Fundus camera: zeiss
Shooting center: fovea
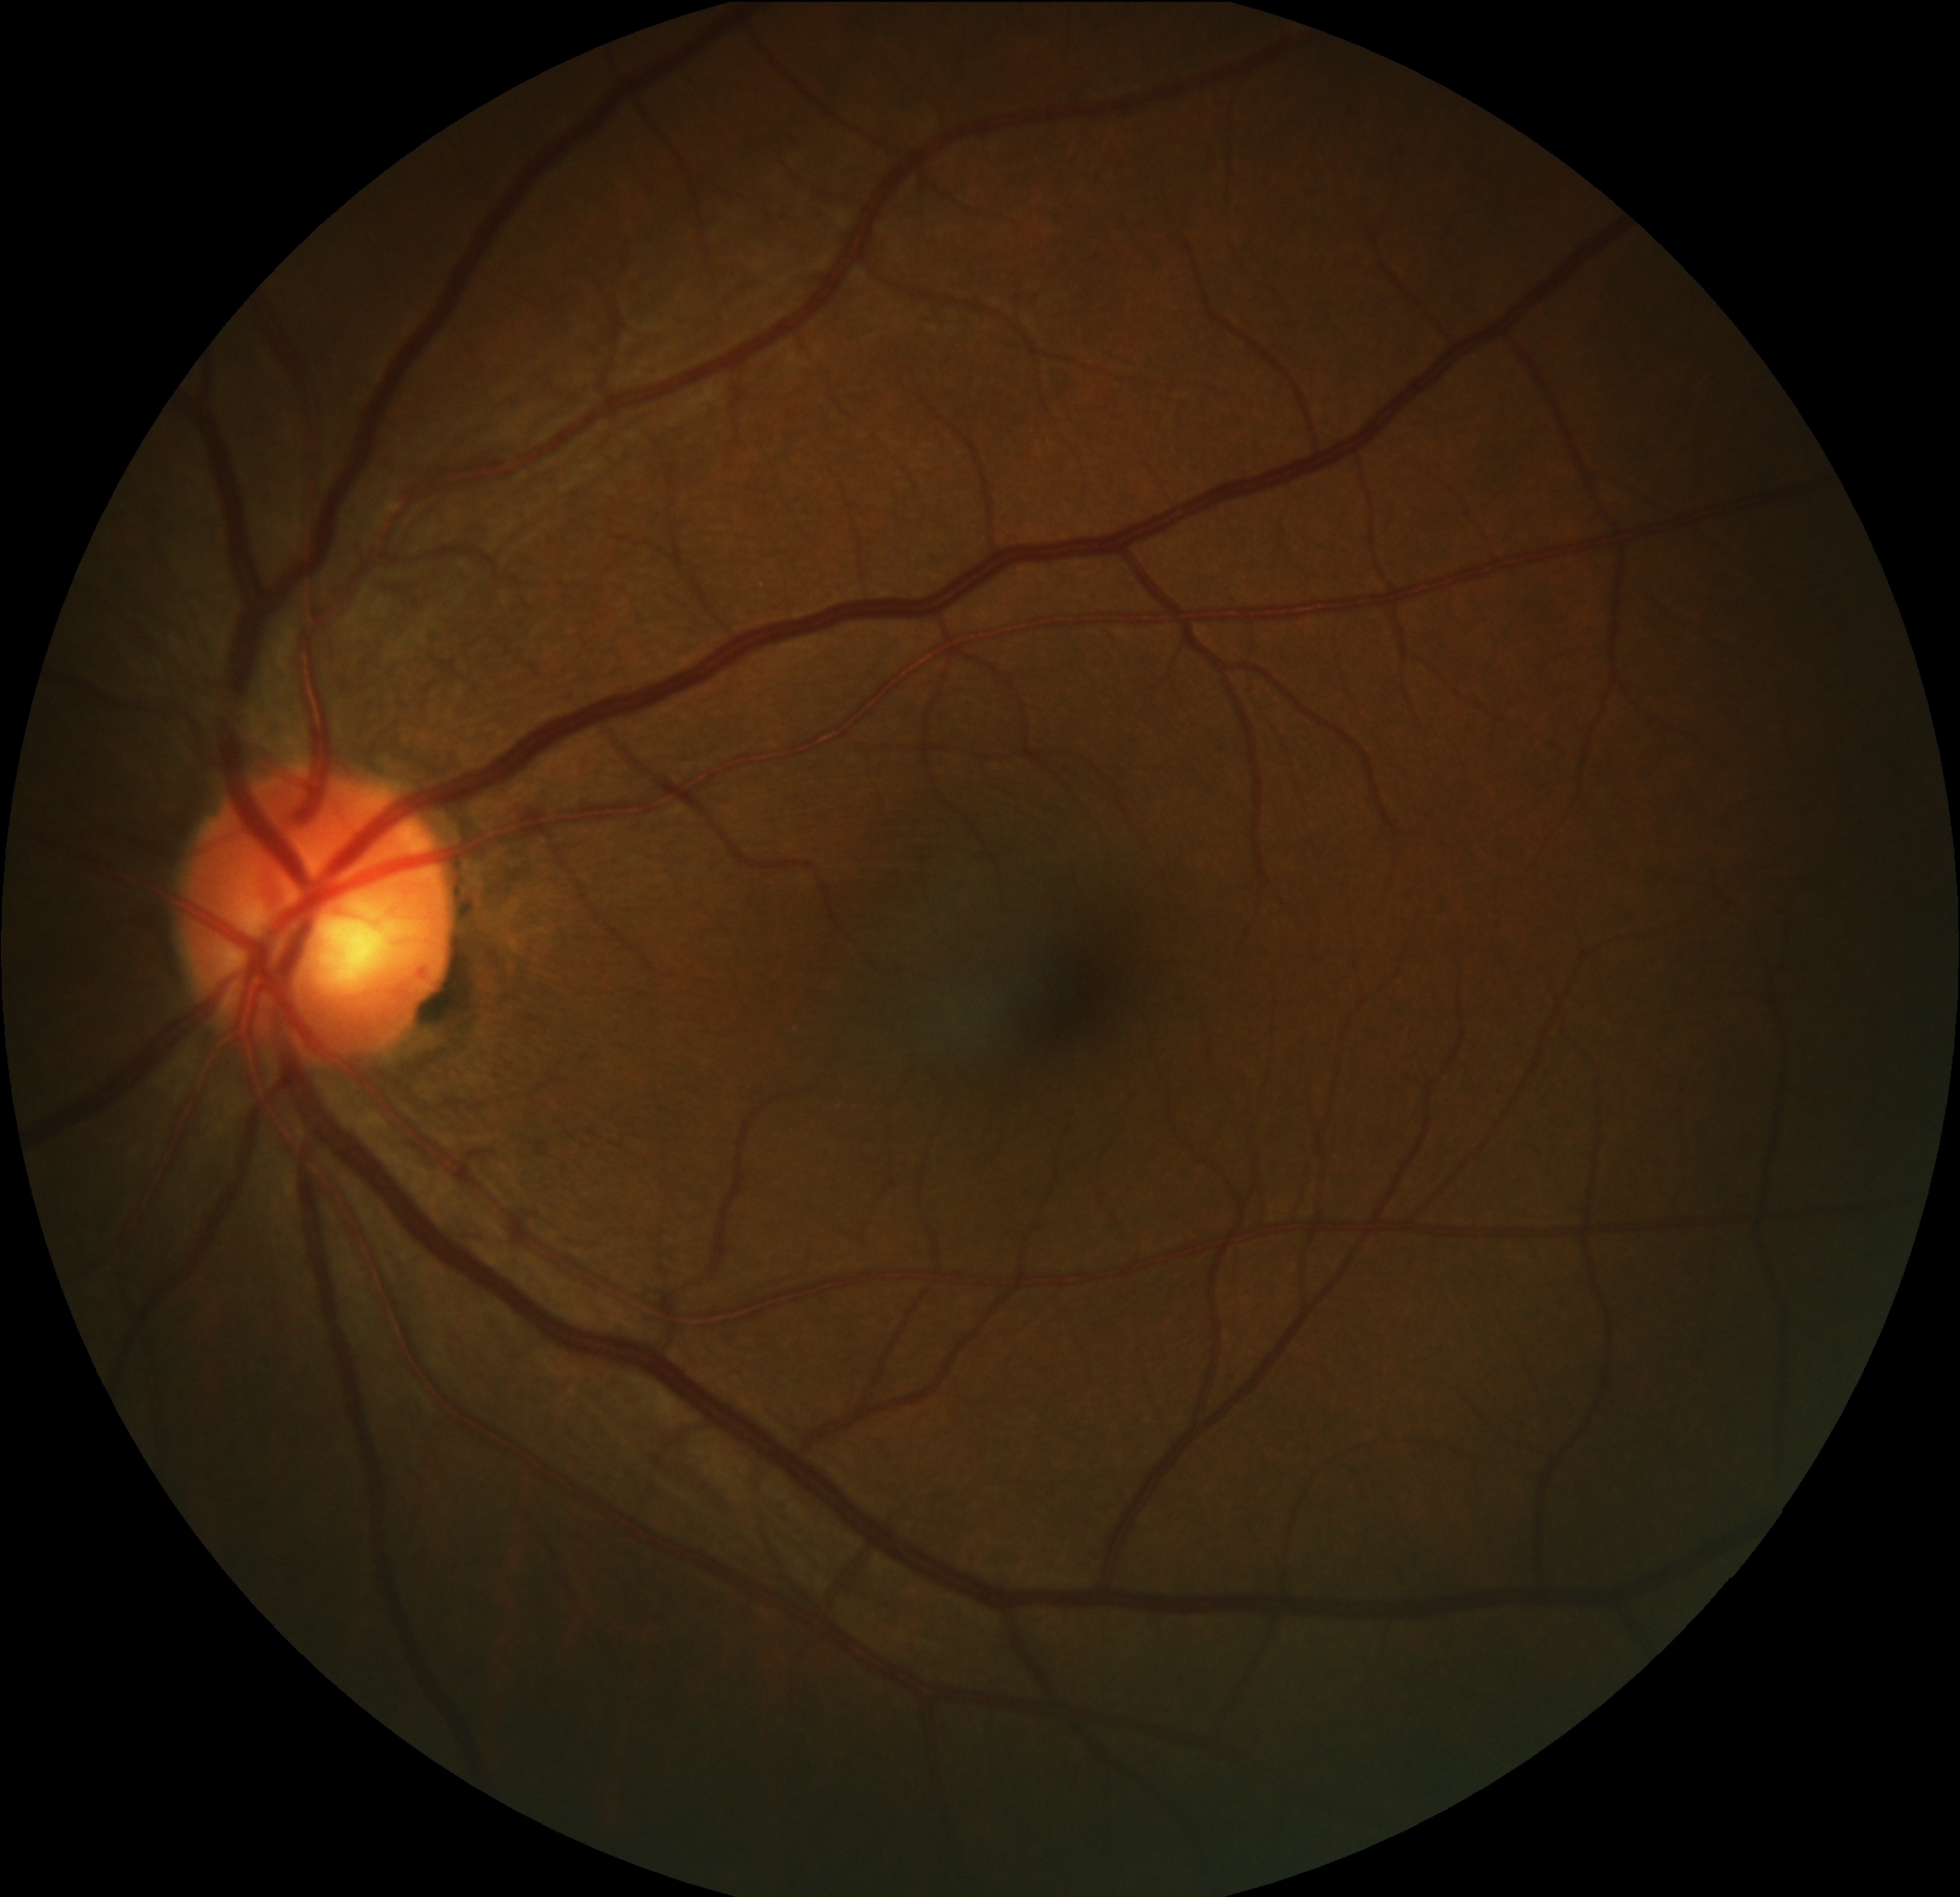
Pathologic myopia: no
Patchy retinal atrophy: absent
Retinal detachment: absent